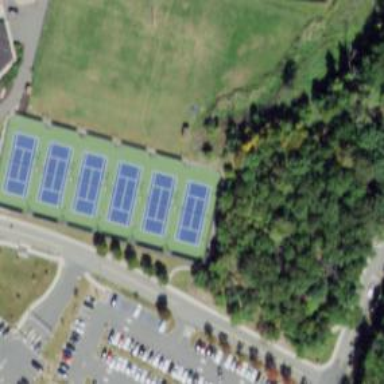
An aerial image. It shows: Tennis court on pitch designated for leisure land.